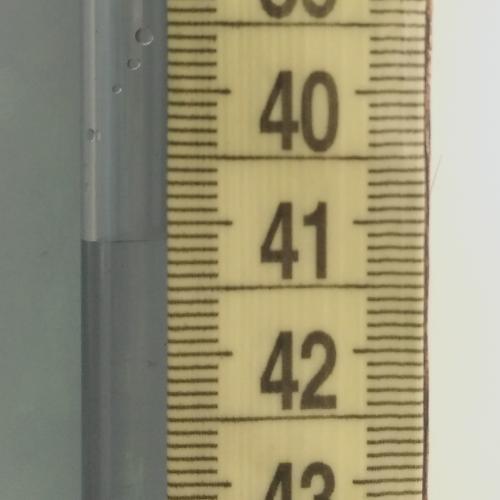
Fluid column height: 41.1 cm